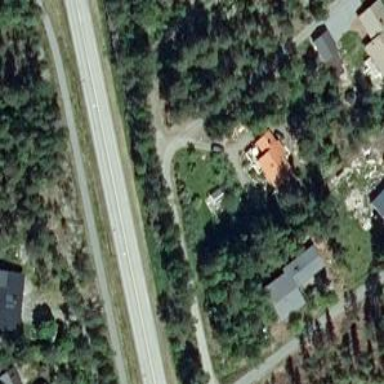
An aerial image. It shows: Driveway.